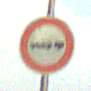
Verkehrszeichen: VerbotPersonenkraftwagenMitAnhaenger
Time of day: SunriseSunset
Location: Outdoor (Nature)
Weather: PartlyCloudy
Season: NotSpecified
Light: Natural